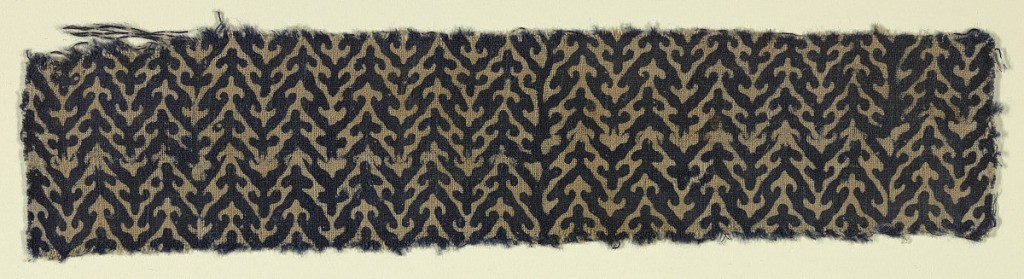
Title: Textile
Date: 14th–15th century
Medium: cotton Technique: resist-printed on plain weave
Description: All-over small-scale repeat of joined points with trefoil at tip.